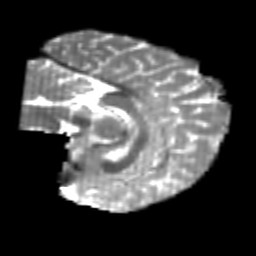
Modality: T2w
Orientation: sagittal
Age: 22
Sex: female
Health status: healthy
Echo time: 0.074 s